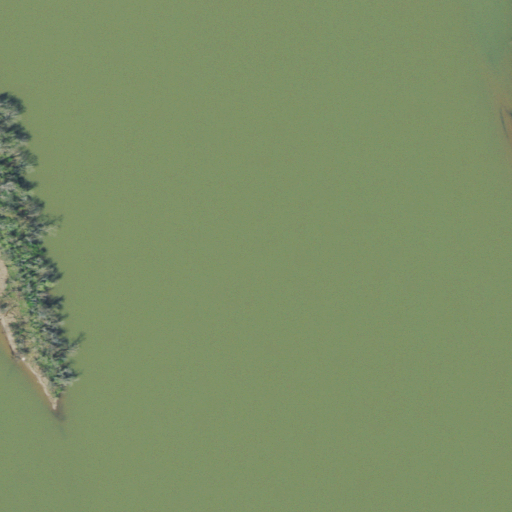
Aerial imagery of bar in Tennessee named Wilson Island Shoals containing open water, woody wetlands, and herbaceous wetlands